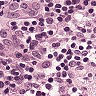
Metastatic tissue present: no